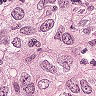
Metastatic tissue present: yes